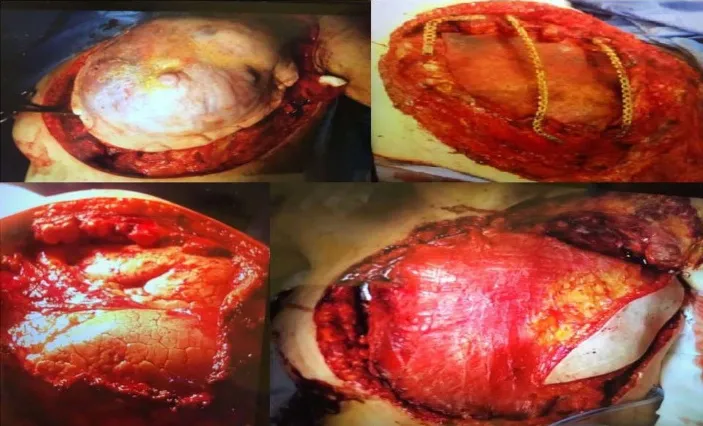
Intraoperative sequences.
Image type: medical_photograph (other_medical_photograph)